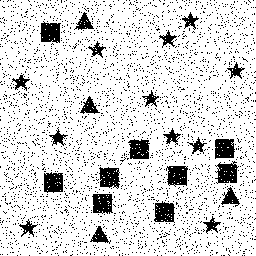
Squares: 9
Triangles: 4
Stars: 11
Total shapes: 24